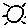
Label: sun